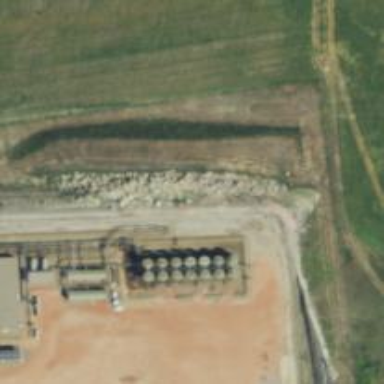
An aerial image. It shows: Storage tank that is man-made.